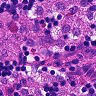
Metastatic tissue present: no